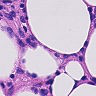
Metastatic tissue present: no